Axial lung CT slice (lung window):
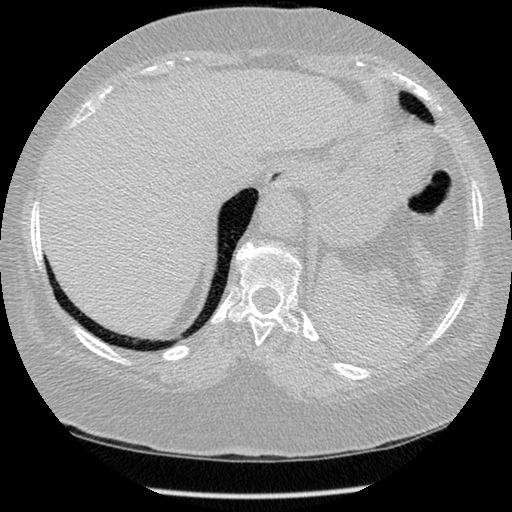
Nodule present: no